Question: I want to run a command when clicking on a GTK notebook tab. Like the motherboard tab in the image below.

My goal here is to run some terminal commands to get motherboard info. But I don't want to run them as soon as i open the application. It would make the app slow.
Inside the tab i have a box layout. and inside it i have two labels.
<URL>
I did try
I am using GTK+ from python3.8, And designing the UI file using glade.
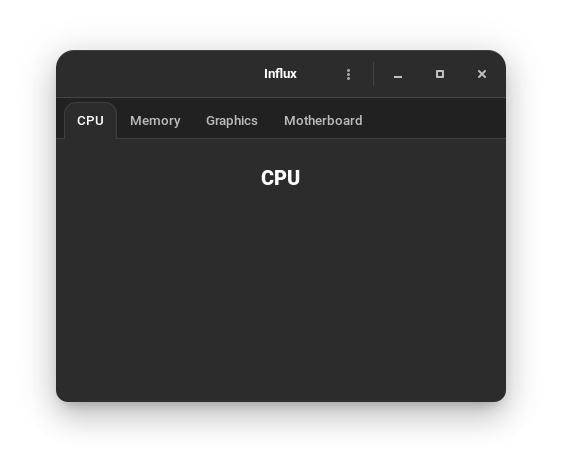
Answer: You can use the <URL> signal and run command in the signal handler.
Simple example:
'''
import gi
gi.require_version("Gtk", "3.0")
from gi.repository import Gtk
def on_page_switch(notebook, page, page_num):
print("Page %d selected" % page_num)
win = Gtk.Window()
win.connect("destroy", Gtk.main_quit)
notebook = Gtk.Notebook()
win.add(notebook)
page1 = Gtk.Box()
notebook.append_page(page1)
page2 = Gtk.Box()
notebook.append_page(page2)
notebook.connect("switch_page", on_page_switch)
win.show_all()
Gtk.main()
'''
You get the page widget in the signal handler so you can "fill" the motherboard info from it.